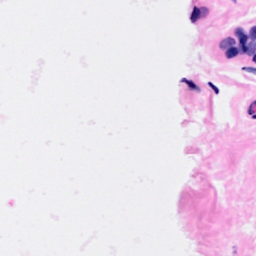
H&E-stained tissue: Breast